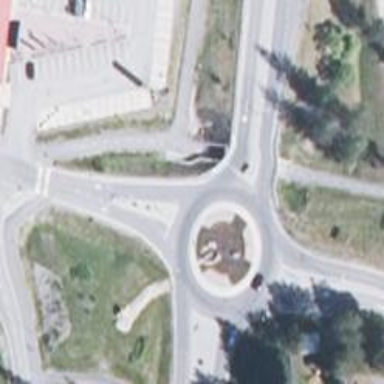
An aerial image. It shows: Secondary road with asphalt surface leading to roundabout.